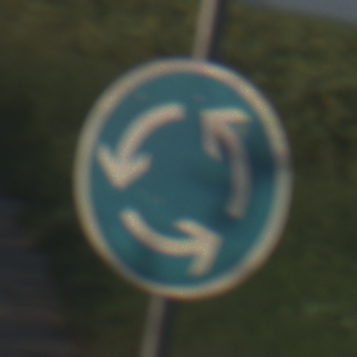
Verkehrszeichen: Kreisverkehr
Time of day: MorningAfternoon
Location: Outdoor (RoadRail)
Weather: Clear
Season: NotSpecified
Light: Natural